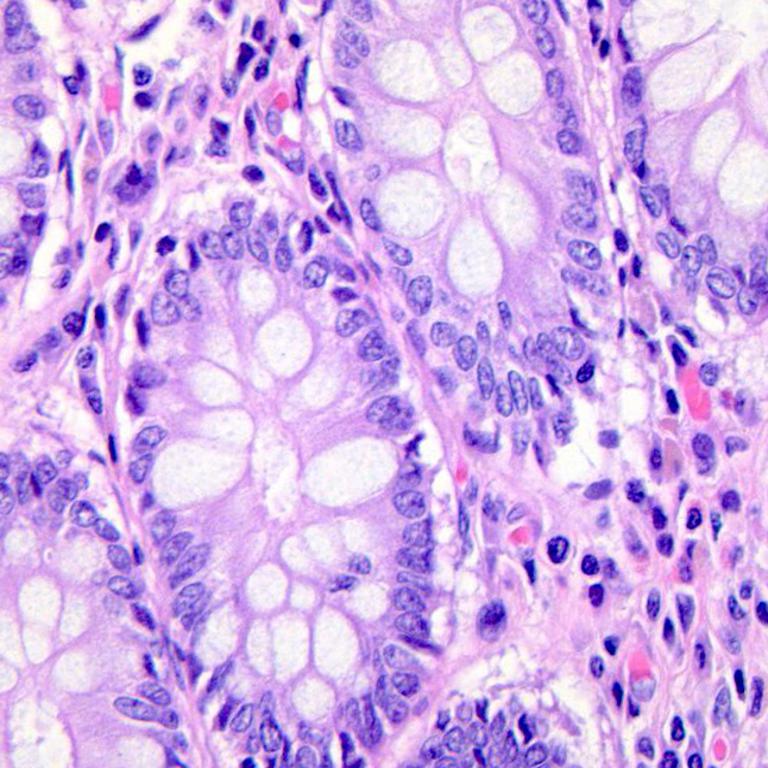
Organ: colon
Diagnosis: benign